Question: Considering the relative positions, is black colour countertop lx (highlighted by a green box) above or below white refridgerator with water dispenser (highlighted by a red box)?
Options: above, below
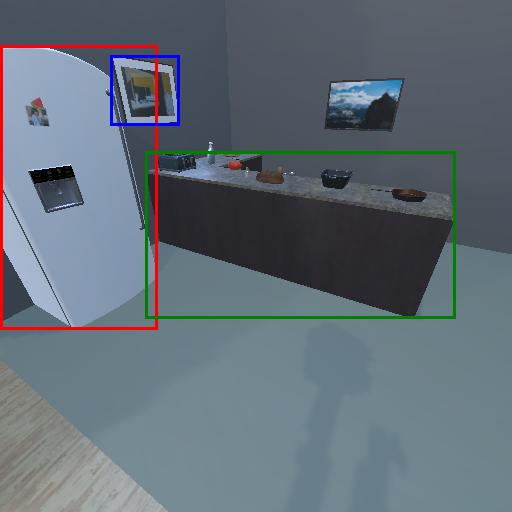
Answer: above